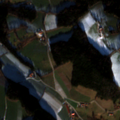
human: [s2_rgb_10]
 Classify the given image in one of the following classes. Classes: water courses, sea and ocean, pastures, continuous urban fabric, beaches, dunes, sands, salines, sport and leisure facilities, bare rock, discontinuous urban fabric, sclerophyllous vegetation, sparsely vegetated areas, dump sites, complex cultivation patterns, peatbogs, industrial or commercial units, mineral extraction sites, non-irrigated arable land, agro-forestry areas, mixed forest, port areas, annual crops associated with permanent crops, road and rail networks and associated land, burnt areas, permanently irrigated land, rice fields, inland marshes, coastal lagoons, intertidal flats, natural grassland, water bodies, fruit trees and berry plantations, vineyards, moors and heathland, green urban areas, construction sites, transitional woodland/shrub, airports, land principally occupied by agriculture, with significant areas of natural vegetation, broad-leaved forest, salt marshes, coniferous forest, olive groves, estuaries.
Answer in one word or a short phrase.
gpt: pastures, complex cultivation patterns, coniferous forest, mixed forest